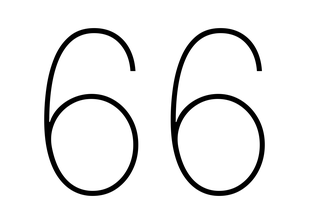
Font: Inter_Thin